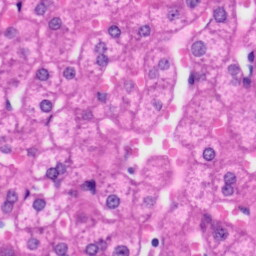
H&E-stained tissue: Liver